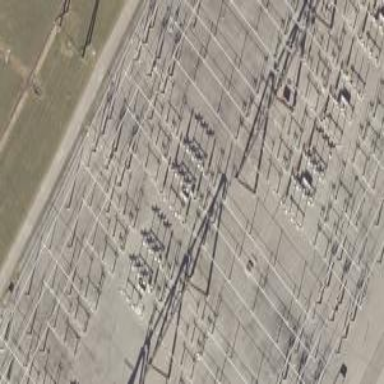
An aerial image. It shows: Switch for power supply.